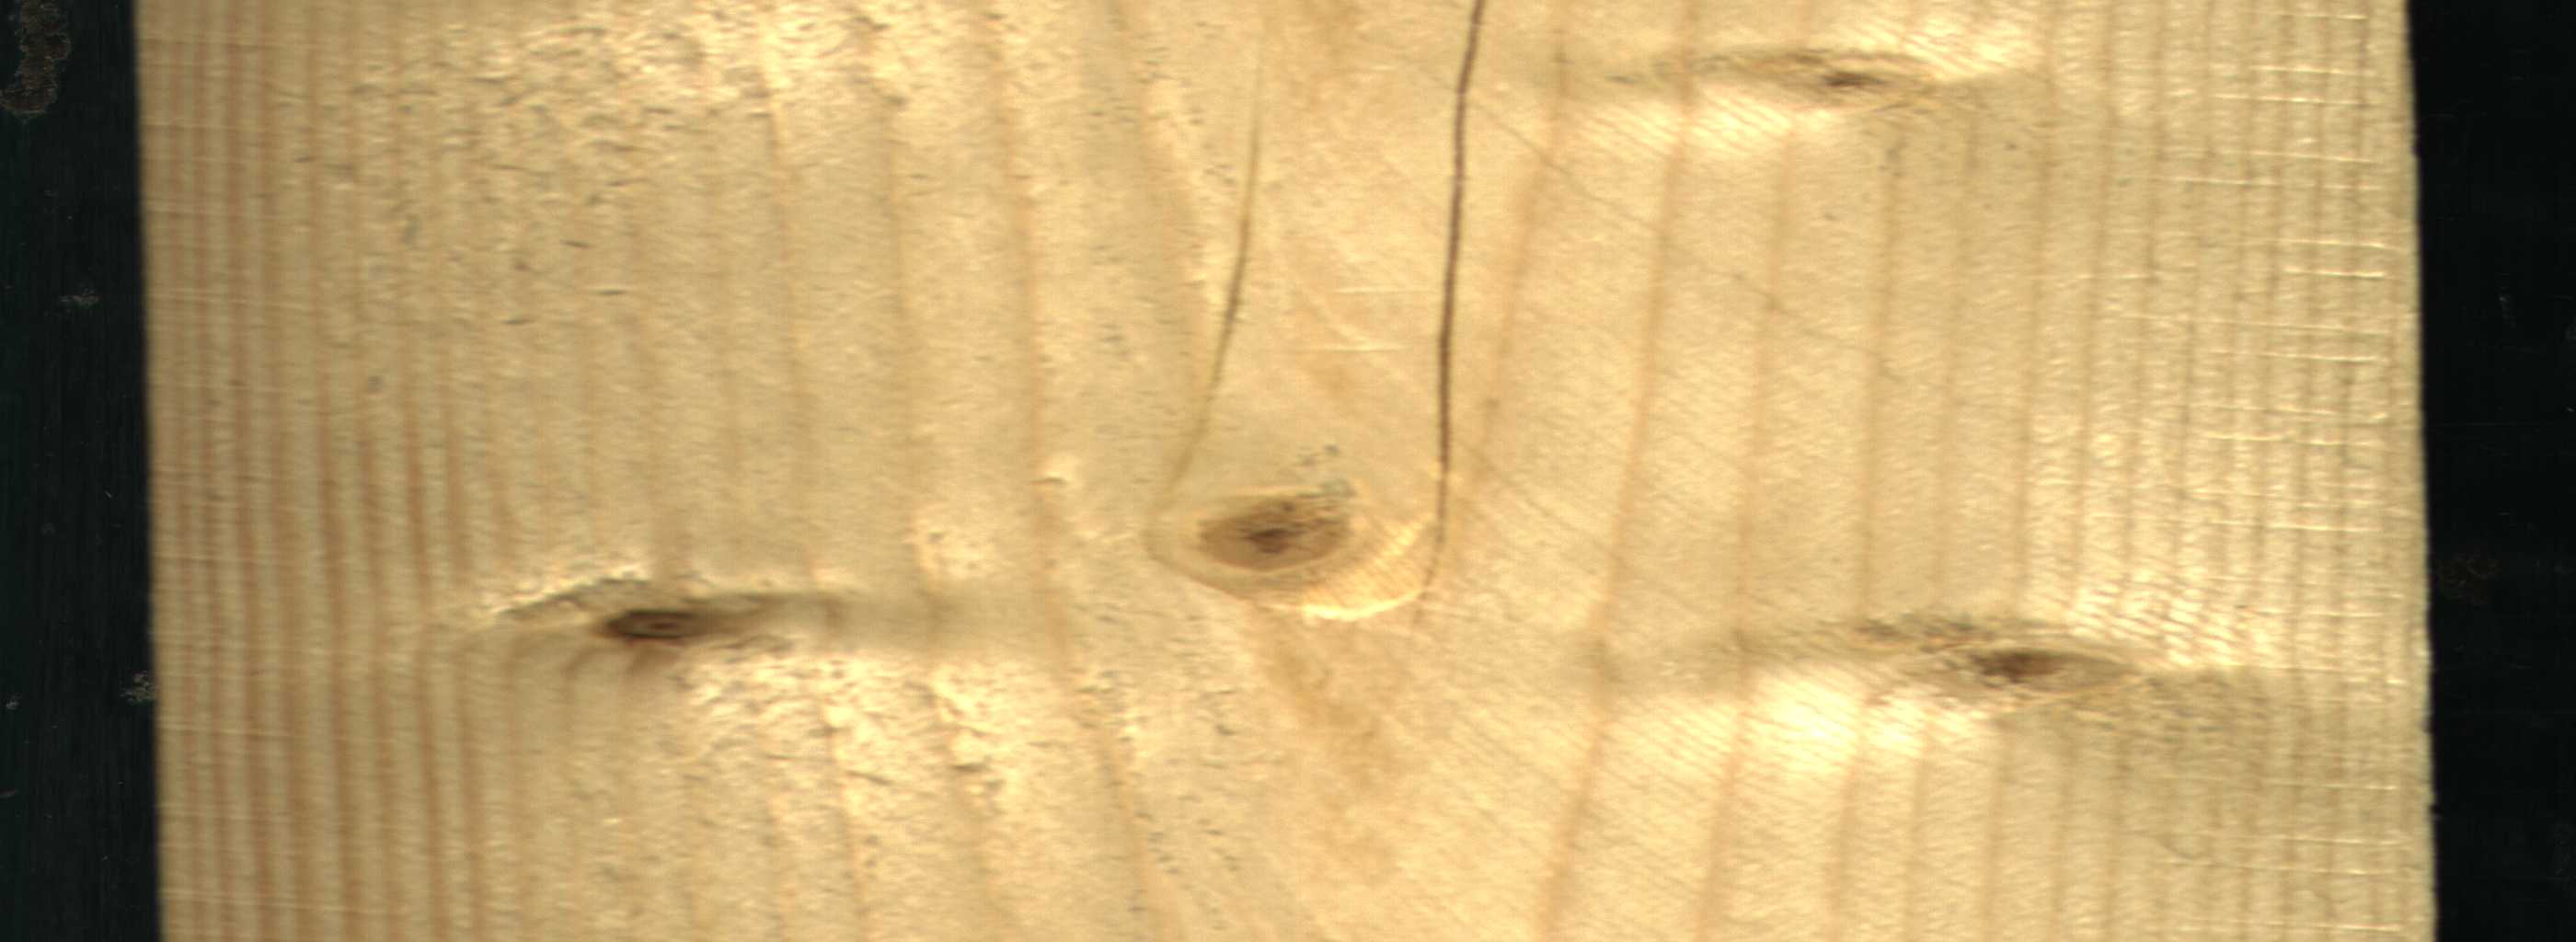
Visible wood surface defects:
Crack
Live_Knot
Live_Knot
Live_Knot
Live_Knot